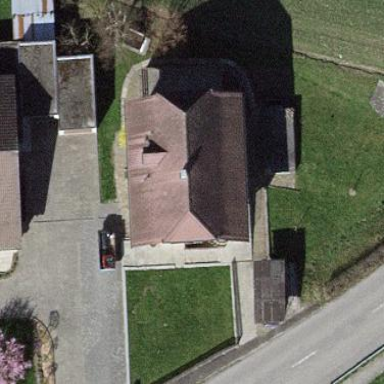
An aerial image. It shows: Detached building.